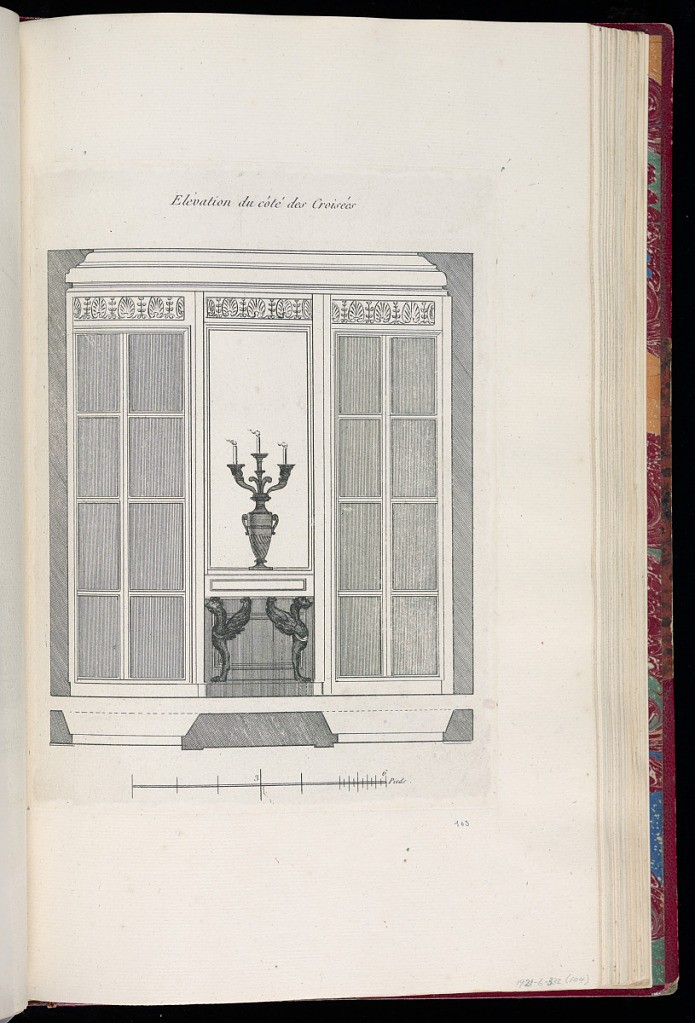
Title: Elévation du côté des Croisées
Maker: Richard de Lalonde, French, active 1780–96
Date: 1780-1789
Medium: Etching on off-white laid paper
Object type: Print
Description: Elevation showing the apartment wall facing the side of that with a fireplace (1921-6-332-103). The wall has on it a table supported by griffons and on which sits a candelabra in the form of an urn. The plate is not signed or numbered.